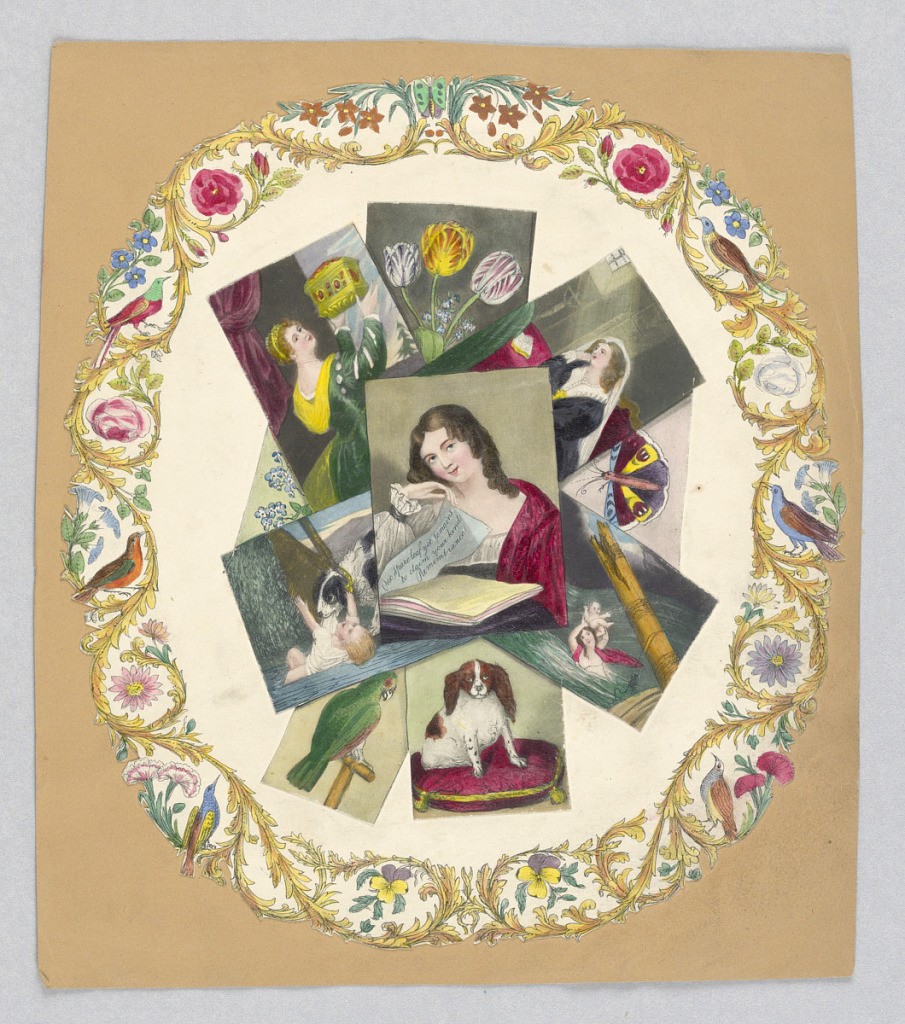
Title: Remembrance Greeting
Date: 1838–1840
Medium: Engraving, brush and oil paint on paper
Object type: Greeting Card
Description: Simulated montage of prints of birds, dogs, famous paintings, etc. In center, a girl holding the leaf of a book inscribed: 'One spare leaf yet remains to claim your kind Remembrance". Mounted in a wreath (mounted on paper).